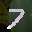
Label: 7